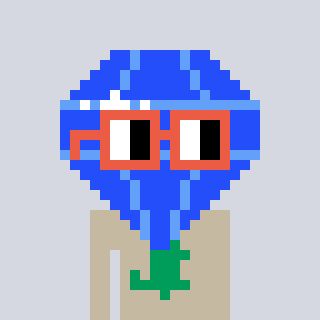
a pixel art character with square orange glasses, a blue diamond-shaped head and a bege-colored body on a cool background